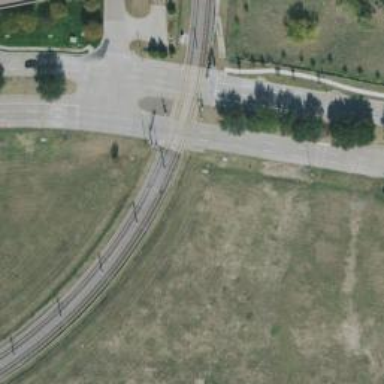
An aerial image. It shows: Light rail electrified with contact line.